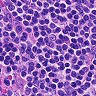
Metastatic tissue present: no